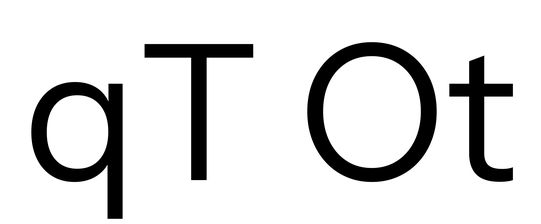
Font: InstrumentSans_Regular